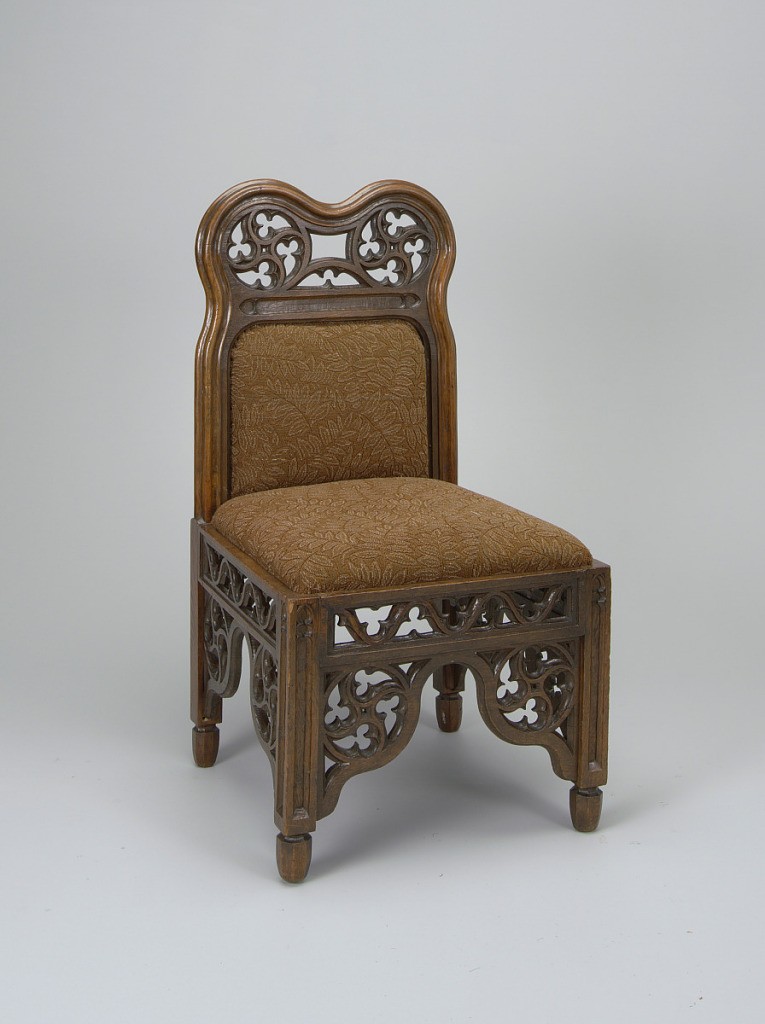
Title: Side chair
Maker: Samuel Pratt
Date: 1844
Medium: Oak
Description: Side chair with upholstered seat and back in brown leaf pattern. Frame surrounding back: two lobes bordering circles of lattice work decorated with trefoils; same lobes present at legs, above which is a lattice work stretcher on all four sides of chair.